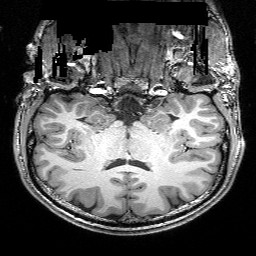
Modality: T1w
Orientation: sagittal
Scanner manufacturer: siemens
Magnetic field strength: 3 T
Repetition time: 0.02 s
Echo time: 0.005 s